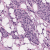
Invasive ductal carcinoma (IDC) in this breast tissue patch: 1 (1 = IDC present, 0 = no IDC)